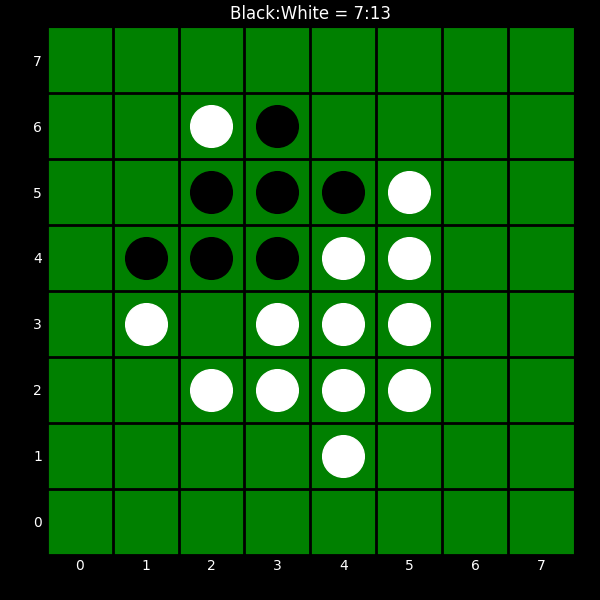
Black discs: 7
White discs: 13